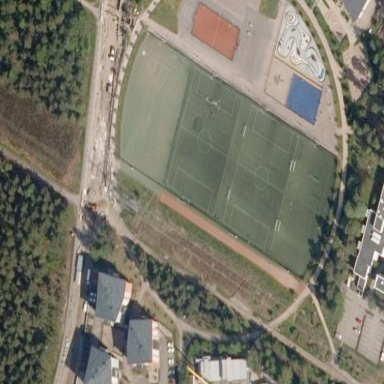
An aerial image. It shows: Soccer pitch with artificial turf designed for leisure and sports activities.